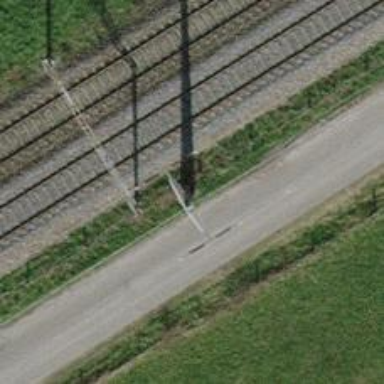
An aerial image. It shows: Power pole.